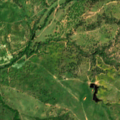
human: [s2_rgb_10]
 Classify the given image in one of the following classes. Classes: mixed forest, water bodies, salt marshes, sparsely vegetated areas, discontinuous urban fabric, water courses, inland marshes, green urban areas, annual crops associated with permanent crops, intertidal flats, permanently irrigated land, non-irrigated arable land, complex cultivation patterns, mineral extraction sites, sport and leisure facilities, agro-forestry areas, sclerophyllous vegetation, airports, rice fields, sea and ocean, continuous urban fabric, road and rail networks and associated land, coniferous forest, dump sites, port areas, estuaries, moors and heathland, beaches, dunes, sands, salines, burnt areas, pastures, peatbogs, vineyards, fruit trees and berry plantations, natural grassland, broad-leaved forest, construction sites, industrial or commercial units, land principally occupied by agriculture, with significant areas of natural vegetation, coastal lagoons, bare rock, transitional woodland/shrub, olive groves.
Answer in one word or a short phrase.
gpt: continuous urban fabric